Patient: sex M, age 71
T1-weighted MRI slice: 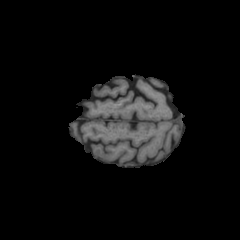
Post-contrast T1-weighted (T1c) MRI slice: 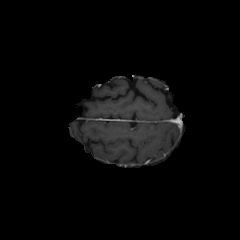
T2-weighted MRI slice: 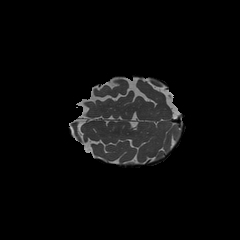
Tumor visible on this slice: yes
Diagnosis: Glioblastoma, IDH-wildtype
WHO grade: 4